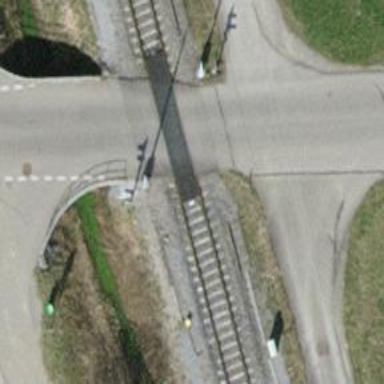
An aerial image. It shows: Level crossing on the railway with lights and full barrier.